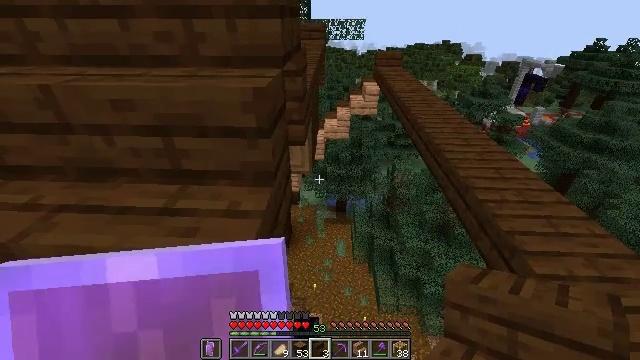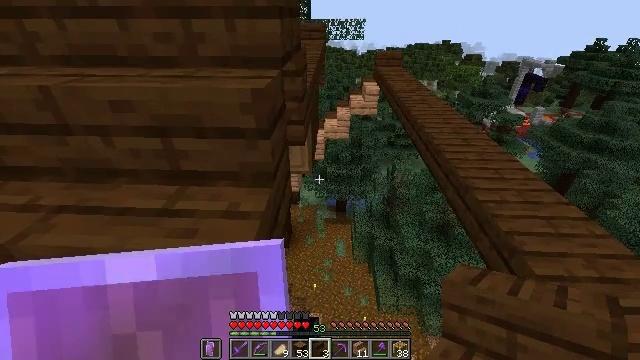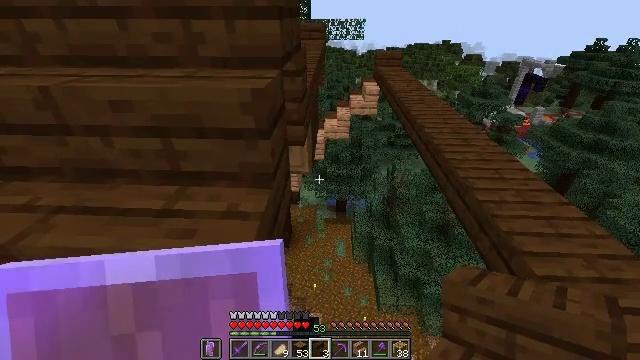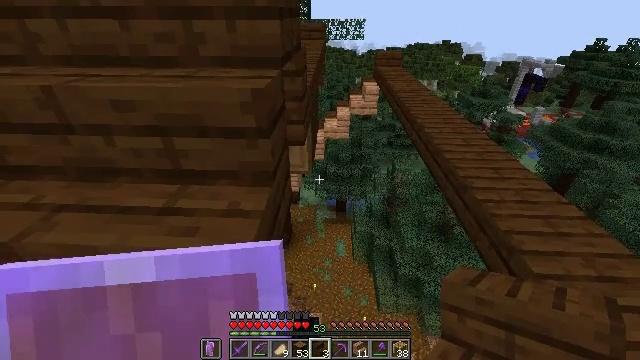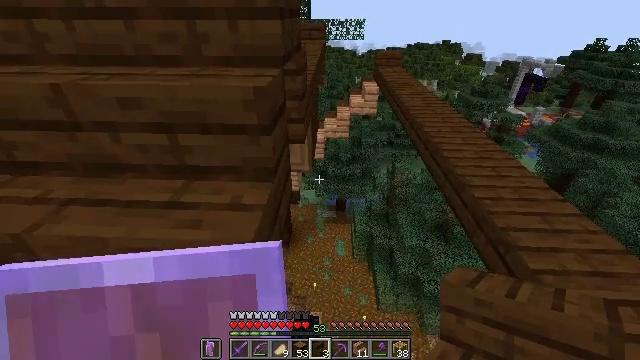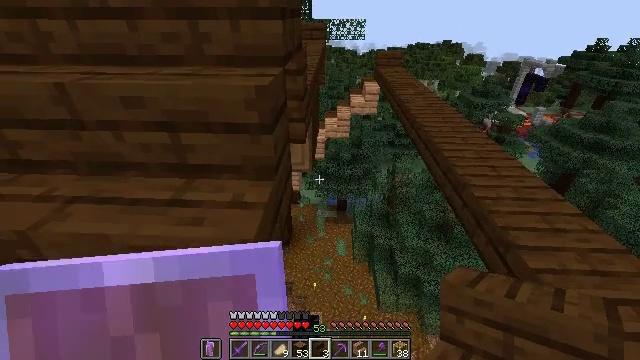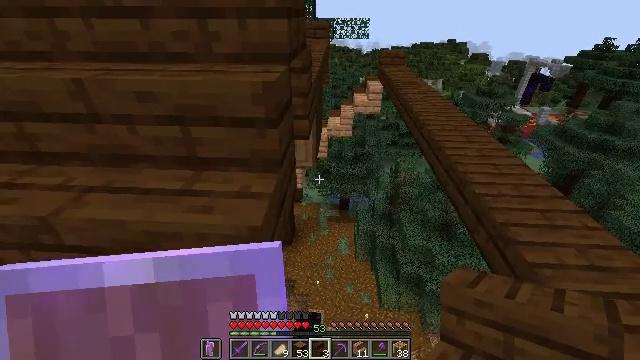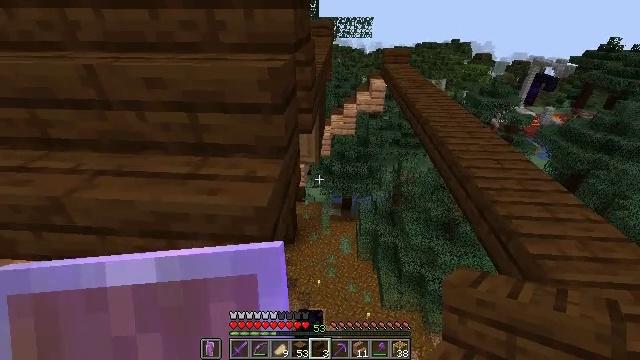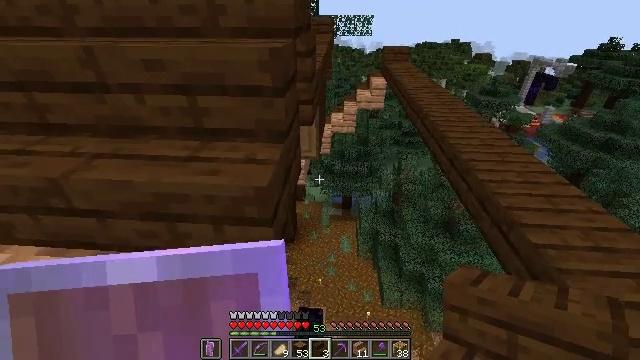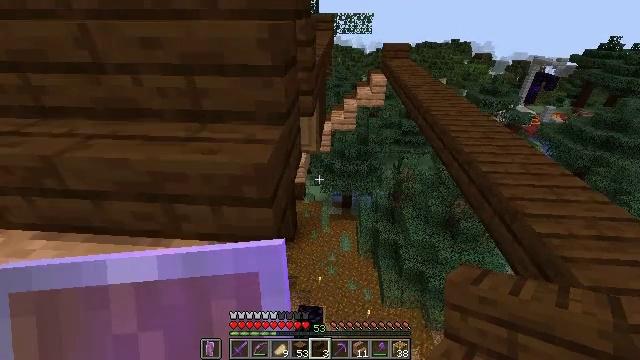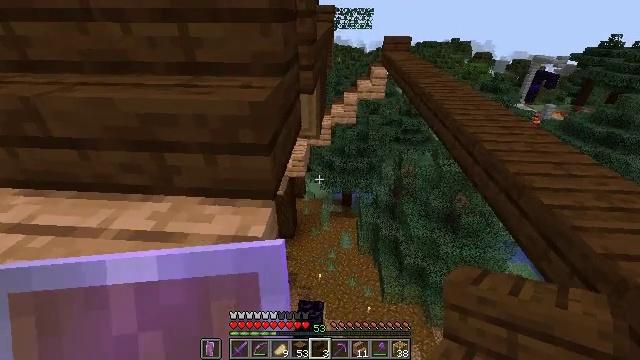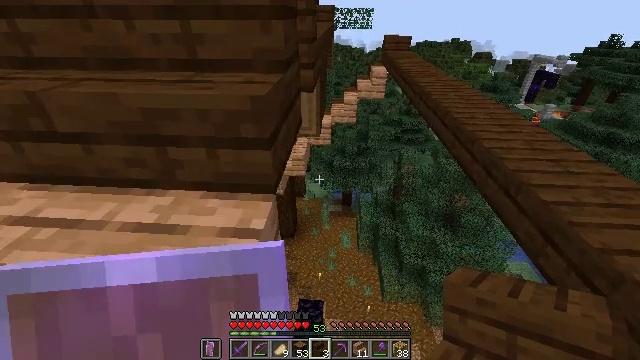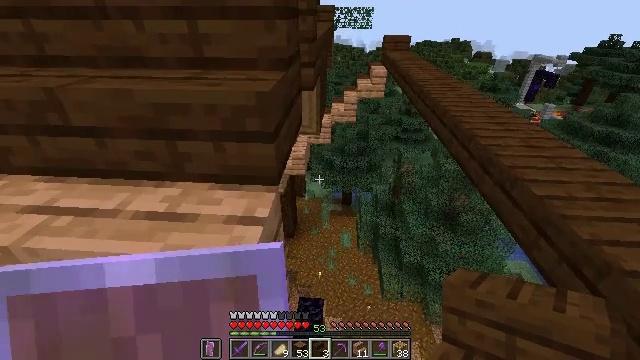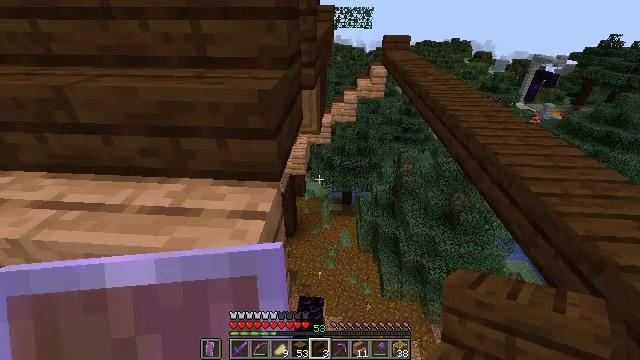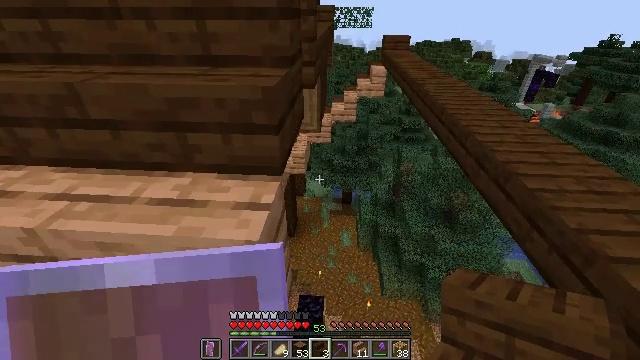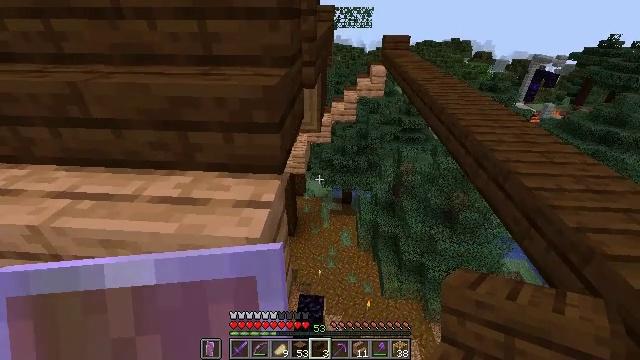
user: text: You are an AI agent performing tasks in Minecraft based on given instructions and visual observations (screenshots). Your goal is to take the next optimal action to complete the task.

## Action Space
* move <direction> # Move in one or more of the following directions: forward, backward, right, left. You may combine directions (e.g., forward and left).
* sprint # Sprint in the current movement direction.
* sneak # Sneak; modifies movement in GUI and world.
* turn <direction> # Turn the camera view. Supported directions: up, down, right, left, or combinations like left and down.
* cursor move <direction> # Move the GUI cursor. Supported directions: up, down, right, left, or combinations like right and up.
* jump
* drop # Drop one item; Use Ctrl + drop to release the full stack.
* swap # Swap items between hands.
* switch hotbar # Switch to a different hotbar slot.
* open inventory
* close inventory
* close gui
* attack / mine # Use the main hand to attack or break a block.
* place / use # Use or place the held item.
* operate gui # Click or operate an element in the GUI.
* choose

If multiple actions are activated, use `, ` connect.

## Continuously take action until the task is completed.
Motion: motion action
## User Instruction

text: Break the dark oak stairs to collect them.
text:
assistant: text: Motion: move right, sneak
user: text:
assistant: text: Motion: move right, sneak
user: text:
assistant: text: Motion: move back and move right, sneak
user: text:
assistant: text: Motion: move back and move right, sneak
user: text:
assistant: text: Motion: move back and move right, sneak
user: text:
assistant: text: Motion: move back, sneak
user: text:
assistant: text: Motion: move back, sneak
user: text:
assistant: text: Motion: move back, sneak
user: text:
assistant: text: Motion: move back, sneak
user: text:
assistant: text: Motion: move back, sneak
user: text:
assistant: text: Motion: move back, sneak
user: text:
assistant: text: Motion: move back, sneak
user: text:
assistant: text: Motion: move back, sneak
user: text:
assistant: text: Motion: move back, sneak
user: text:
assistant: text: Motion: move back, sneak
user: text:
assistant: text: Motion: move back, sneak
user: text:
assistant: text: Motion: move back, sneak
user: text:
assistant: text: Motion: move back, sneak
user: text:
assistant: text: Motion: move back, sneak
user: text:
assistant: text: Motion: move back, sneak
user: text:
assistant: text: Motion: move back, sneak
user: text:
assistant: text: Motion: move back, sneak
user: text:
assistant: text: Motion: move back, sneak
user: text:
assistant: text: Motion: move back, sneak
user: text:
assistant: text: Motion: move back, sneak
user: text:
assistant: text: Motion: move back, sneak
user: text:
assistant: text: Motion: move back, sneak
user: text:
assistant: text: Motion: move back, sneak
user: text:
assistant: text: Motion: move back, sneak, turn left
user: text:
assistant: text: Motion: move back, sneak, turn left and down